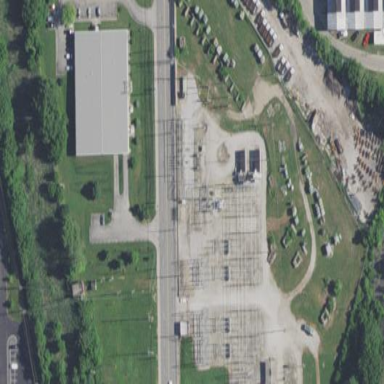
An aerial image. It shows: Power substation.